Interaction volume radius: 5 \u00c5
Interaction volume height: 15 \u00c5
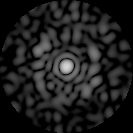
Disorder parameter: 0.8403